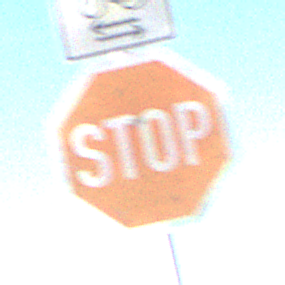
Verkehrszeichen: Stop
Zusatzzeichen oben: RichtungsangabeDurchPfeile9
Umgebung: Outdoor, Special
Tageszeit: Midday
Wetter: PartlyCloudy
Licht: Natural
Jahreszeit: NotSpecified
Kontrast: HighContrast